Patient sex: M
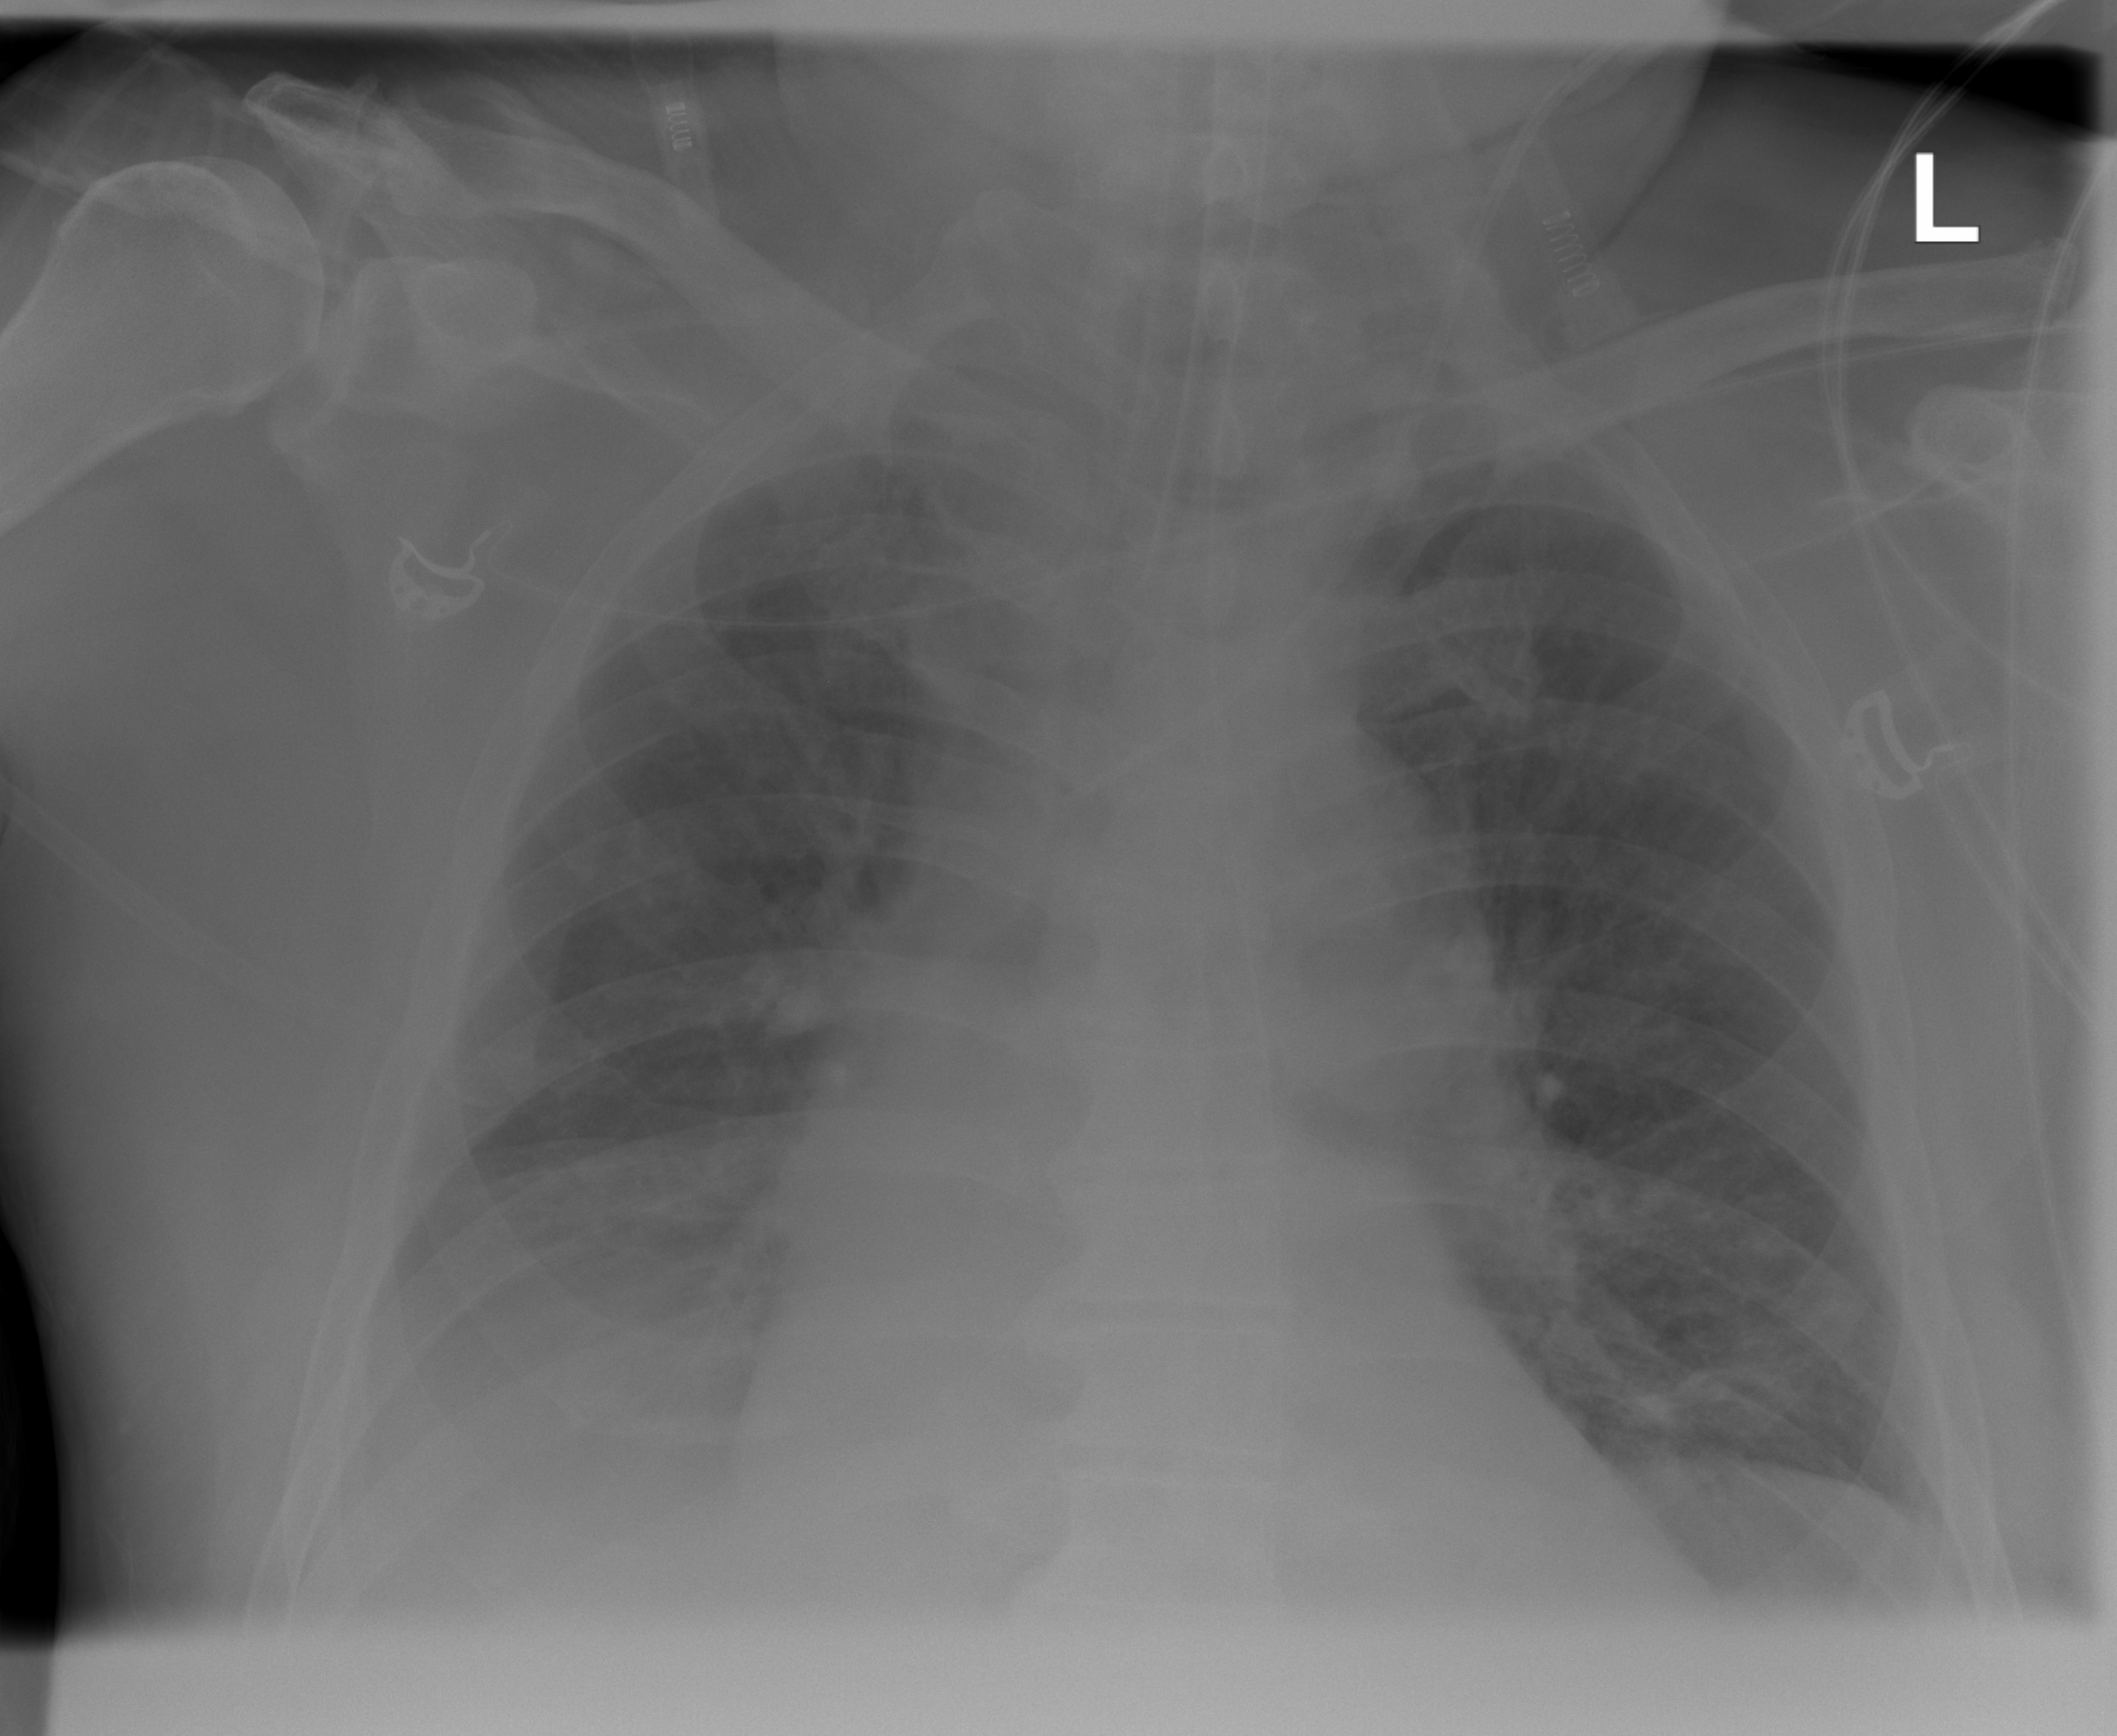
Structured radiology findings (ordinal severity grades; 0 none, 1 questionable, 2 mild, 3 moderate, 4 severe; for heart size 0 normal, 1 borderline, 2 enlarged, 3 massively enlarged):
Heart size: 0
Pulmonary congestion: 0
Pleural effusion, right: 2
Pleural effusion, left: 0
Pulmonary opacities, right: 0
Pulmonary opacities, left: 0
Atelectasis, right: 2
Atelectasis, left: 0